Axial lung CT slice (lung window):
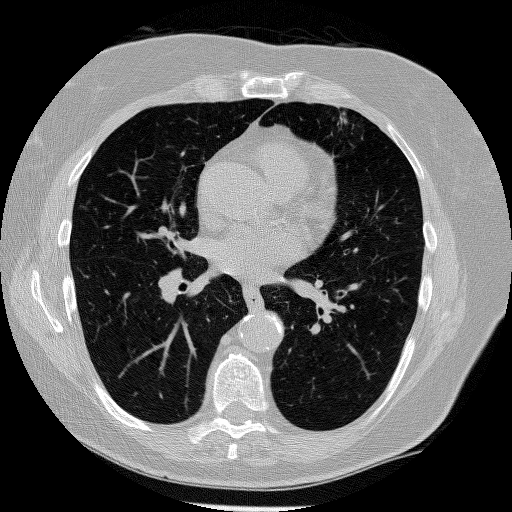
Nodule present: no